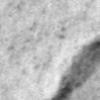
Label: no_change